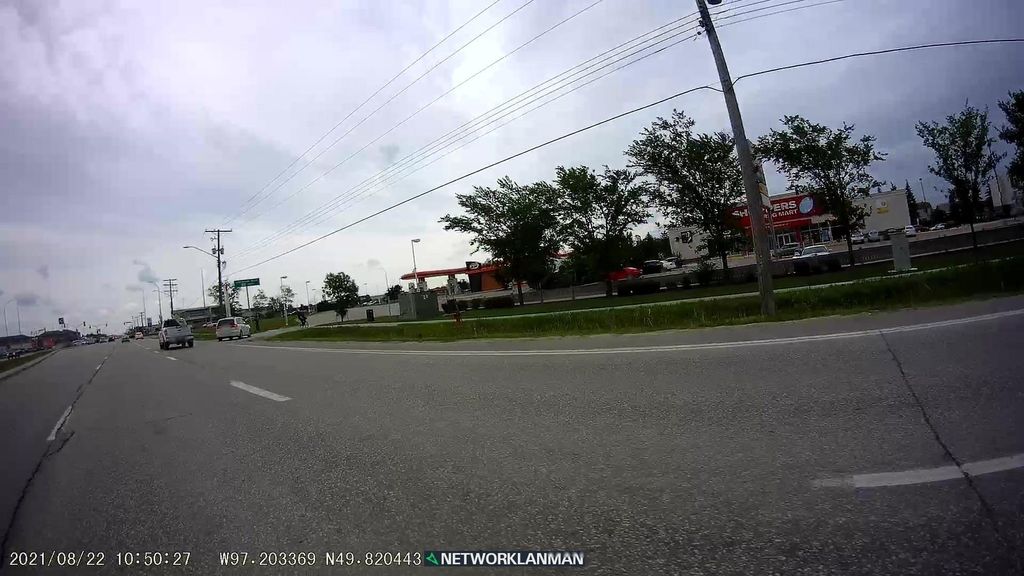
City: winnipeg